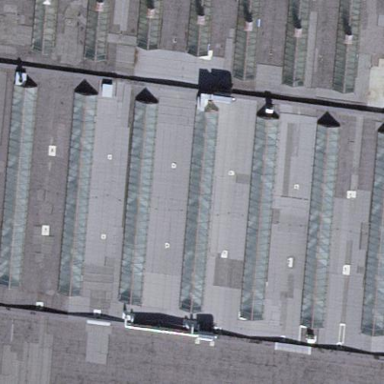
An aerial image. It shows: Industrial building.